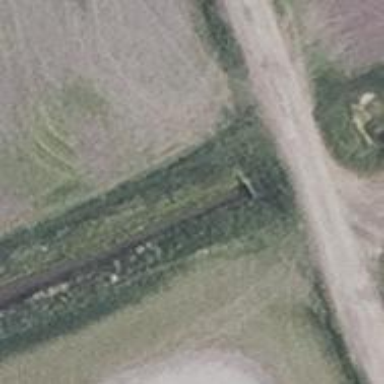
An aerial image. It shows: Culvert tunnel.